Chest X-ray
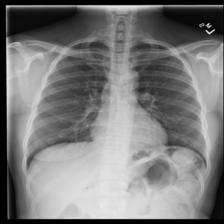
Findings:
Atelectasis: negative
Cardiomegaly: negative
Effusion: negative
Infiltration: negative
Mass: negative
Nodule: negative
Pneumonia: negative
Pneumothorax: negative
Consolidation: negative
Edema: negative
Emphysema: negative
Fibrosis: negative
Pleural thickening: negative
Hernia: negative